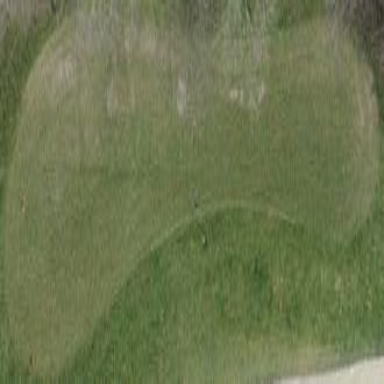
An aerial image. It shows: Golf tee.